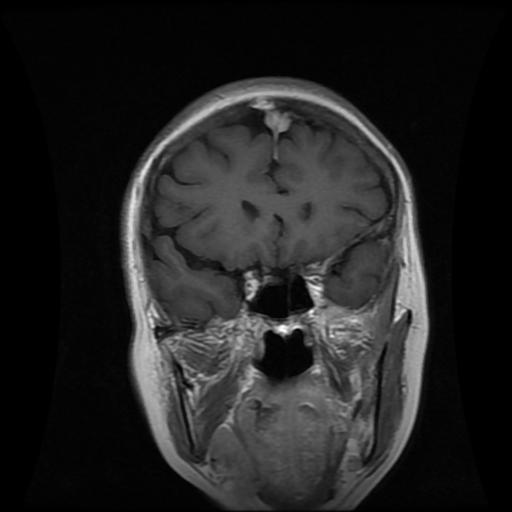
Label: meningioma